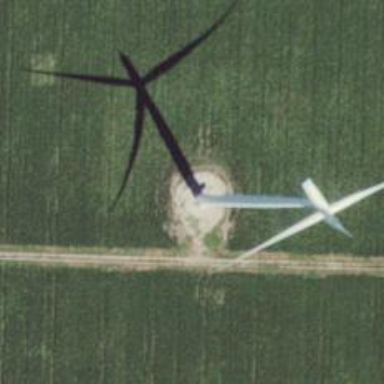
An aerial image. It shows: Wind generator using wind turbines of horizontal axis.